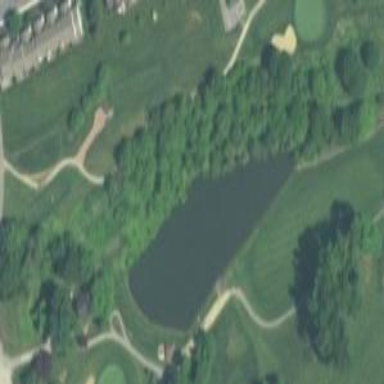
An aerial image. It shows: Water hazard in golf course. The hazard is natural water feature.